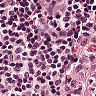
Metastatic tissue present: no